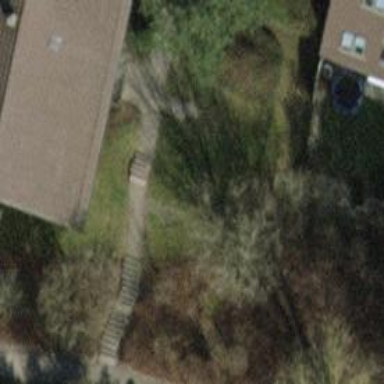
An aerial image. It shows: Set of steps on the road.